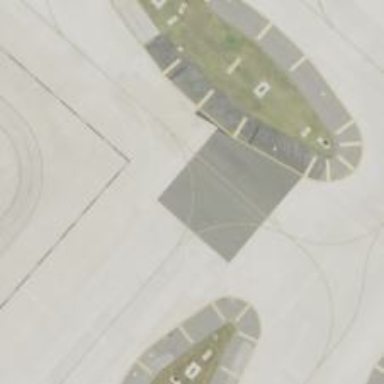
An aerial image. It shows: Image of taxiway at airport.